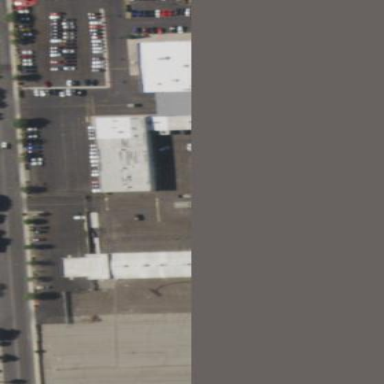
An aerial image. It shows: Retail area.